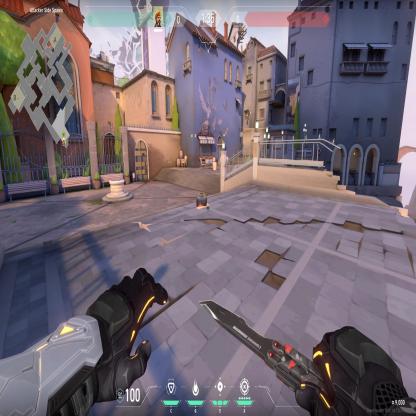
Label: dropped spike